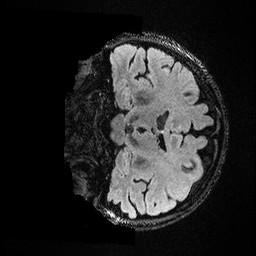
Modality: FLAIR
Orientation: coronal
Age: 34
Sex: female
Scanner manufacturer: ge
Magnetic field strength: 3 T
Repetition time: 4.802 s
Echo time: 0.1163 s